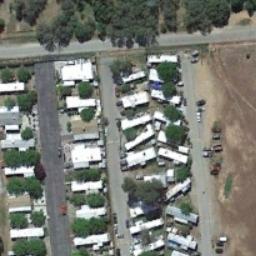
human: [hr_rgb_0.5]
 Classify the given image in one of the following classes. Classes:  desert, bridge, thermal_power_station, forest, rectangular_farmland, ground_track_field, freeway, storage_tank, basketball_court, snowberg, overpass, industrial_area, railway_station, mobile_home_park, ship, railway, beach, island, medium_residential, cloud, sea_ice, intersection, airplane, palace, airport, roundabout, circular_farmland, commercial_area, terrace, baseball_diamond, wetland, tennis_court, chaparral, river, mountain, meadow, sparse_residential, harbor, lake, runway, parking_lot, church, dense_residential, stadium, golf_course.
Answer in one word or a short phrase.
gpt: mobile_home_park